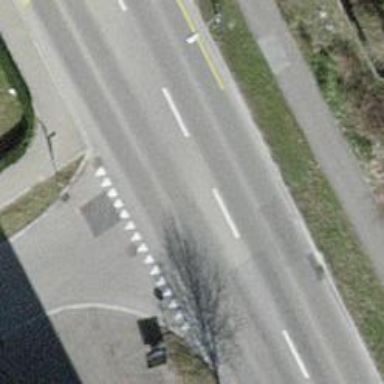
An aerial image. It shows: Residential road with asphalt surface and sidewalk on the left side.